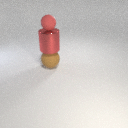
large brown rubber sphere below large red metal cylinder